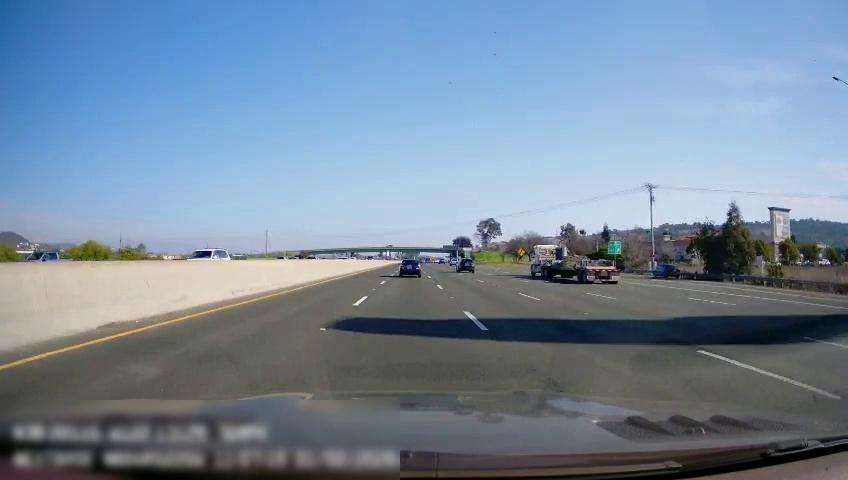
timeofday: Day
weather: Sunny
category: Drivable Space
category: Vehicles | Car
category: Vehicles | SUV
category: Vehicles | Truck
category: Vehicles | Other LV
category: Vehicles | Truck
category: Vehicles | SUV
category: Lanes | Current Lane
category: Lanes | Alternate Lane
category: Lanes | Current Lane
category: Lanes | Alternate Lane
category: Lanes | Alternate Lane
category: Lanes | Alternate Lane
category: Lanes | Alternate Lane
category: Lanes | Alternate Lane
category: Lanes | Alternate Lane
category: Traffic | Signs
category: Traffic | Signs